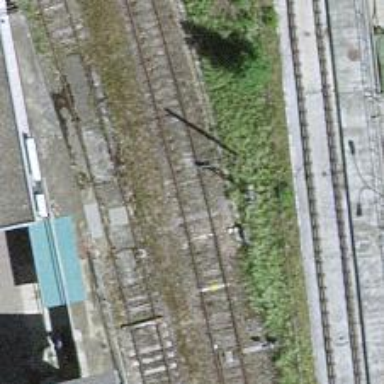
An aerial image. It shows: Railway signal.